Field crop: maize
Growth stage: 2
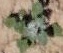
Species: chenopodium